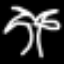
Label: palm tree